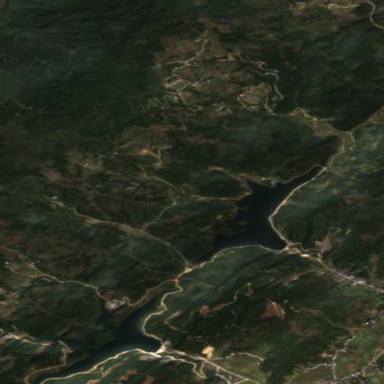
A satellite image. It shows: Quarry reservoir.